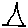
Label: triangle